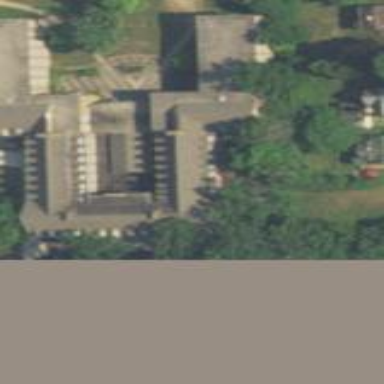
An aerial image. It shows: Dormitory building.